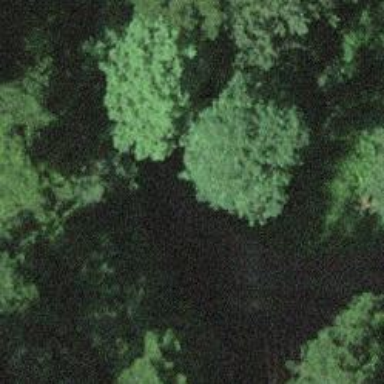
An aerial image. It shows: Culvert tunnel.